Question: When I insert amchart into bootstrap 3.3.1 modal, the data is not showing, but outside of the modal it's showing. The code is following:
html:
'''
<button type="button" class="btn btn-primary" data-toggle="modal" data-target=".bs-example-modal-lg">Large modal</button>
<div class="modal fade bs-example-modal-lg" tabindex="-1" role="dialog" aria-labelledby="myLargeModalLabel" aria-hidden="true">
<div class="modal-dialog modal-lg">
<div class="modal-content">
<div id="chartdiv" style="width:100%; height:600px;"></div>
</div>
</div>
</div>
'''
js:
'''
AmCharts.ready(function () {
generateChartData();
createStockChart();
});
var chartData1 = [];
var chartData2 = [];
var chartData3 = [];
var chartData4 = [];
function generateChartData() {
var firstDate = new Date();
firstDate.setDate(firstDate.getDate() - 500);
firstDate.setHours(0, 0, 0, 0);
for (var i = 0; i < 500; i++) {
var newDate = new Date(firstDate);
newDate.setDate(newDate.getDate() + i);
var a1 = Math.round(Math.random() * (40 + i)) + 100 + i;
var b1 = Math.round(Math.random() * (1000 + i)) + 500 + i * 2;
var a2 = Math.round(Math.random() * (100 + i)) + 200 + i;
var b2 = Math.round(Math.random() * (1000 + i)) + 600 + i * 2;
var a3 = Math.round(Math.random() * (100 + i)) + 200;
var b3 = Math.round(Math.random() * (1000 + i)) + 600 + i * 2;
var a4 = Math.round(Math.random() * (100 + i)) + 200 + i;
var b4 = Math.round(Math.random() * (100 + i)) + 600 + i;
chartData1.push({
date: newDate,
value: a1,
volume: b1
});
chartData2.push({
date: newDate,
value: a2,
volume: b2
});
chartData3.push({
date: newDate,
value: a3,
volume: b3
});
chartData4.push({
date: newDate,
value: a4,
volume: b4
});
}
}
function createStockChart() {
var chart = new AmCharts.AmStockChart();
chart.pathToImages = "/static/images/";
// DATASETS //////////////////////////////////////////
// create data sets first
var dataSet1 = new AmCharts.DataSet();
dataSet1.title = "first data set";
dataSet1.fieldMappings = [
{
fromField: "value",
toField: "value"
},
{
fromField: "volume",
toField: "volume"
}
];
dataSet1.dataProvider = chartData1;
dataSet1.categoryField = "date";
var dataSet2 = new AmCharts.DataSet();
dataSet2.title = "second data set";
dataSet2.fieldMappings = [
{
fromField: "value",
toField: "value"
},
{
fromField: "volume",
toField: "volume"
}
];
dataSet2.dataProvider = chartData2;
dataSet2.categoryField = "date";
var dataSet3 = new AmCharts.DataSet();
dataSet3.title = "third data set";
dataSet3.fieldMappings = [
{
fromField: "value",
toField: "value"
},
{
fromField: "volume",
toField: "volume"
}
];
dataSet3.dataProvider = chartData3;
dataSet3.categoryField = "date";
var dataSet4 = new AmCharts.DataSet();
dataSet4.title = "fourth data set";
dataSet4.fieldMappings = [
{
fromField: "value",
toField: "value"
},
{
fromField: "volume",
toField: "volume"
}
];
dataSet4.dataProvider = chartData4;
dataSet4.categoryField = "date";
// set data sets to the chart
chart.dataSets = [dataSet1, dataSet2, dataSet3, dataSet4];
// PANELS ///////////////////////////////////////////
// first stock panel
var stockPanel1 = new AmCharts.StockPanel();
stockPanel1.showCategoryAxis = false;
stockPanel1.title = "Value";
stockPanel1.percentHeight = 70;
// graph of first stock panel
var graph1 = new AmCharts.StockGraph();
graph1.valueField = "value";
graph1.comparable = true;
graph1.compareField = "value";
graph1.bullet = "round";
graph1.bulletBorderColor = "#FFFFFF";
graph1.bulletBorderAlpha = 1;
graph1.balloonText = "[[title]]:<b>[[value]]</b>";
graph1.compareGraphBalloonText = "[[title]]:<b>[[value]]</b>";
graph1.compareGraphBullet = "round";
graph1.compareGraphBulletBorderColor = "#FFFFFF";
graph1.compareGraphBulletBorderAlpha = 1;
stockPanel1.addStockGraph(graph1);
// create stock legend
var stockLegend1 = new AmCharts.StockLegend();
stockLegend1.periodValueTextComparing = "[[percents.value.close]]%";
stockLegend1.periodValueTextRegular = "[[value.close]]";
stockPanel1.stockLegend = stockLegend1;
// second stock panel
var stockPanel2 = new AmCharts.StockPanel();
stockPanel2.title = "Volume";
stockPanel2.percentHeight = 30;
var graph2 = new AmCharts.StockGraph();
graph2.valueField = "volume";
graph2.type = "column";
graph2.showBalloon = false;
graph2.fillAlphas = 1;
stockPanel2.addStockGraph(graph2);
var stockLegend2 = new AmCharts.StockLegend();
stockLegend2.periodValueTextRegular = "[[value.close]]";
stockPanel2.stockLegend = stockLegend2;
// set panels to the chart
chart.panels = [stockPanel1, stockPanel2];
// OTHER SETTINGS ////////////////////////////////////
var sbsettings = new AmCharts.ChartScrollbarSettings();
sbsettings.graph = graph1;
chart.chartScrollbarSettings = sbsettings;
// CURSOR
var cursorSettings = new AmCharts.ChartCursorSettings();
cursorSettings.valueBalloonsEnabled = true;
chart.chartCursorSettings = cursorSettings;
// PERIOD SELECTOR ///////////////////////////////////
var periodSelector = new AmCharts.PeriodSelector();
periodSelector.position = "left";
periodSelector.periods = [
{
period: "DD",
count: 10,
label: "10 days"
},
{
period: "MM",
selected: true,
count: 1,
label: "1 month"
},
{
period: "YYYY",
count: 1,
label: "1 year"
},
{
period: "YTD",
label: "YTD"
},
{
period: "MAX",
label: "MAX"
}
];
chart.periodSelector = periodSelector;
// DATA SET SELECTOR
var dataSetSelector = new AmCharts.DataSetSelector();
dataSetSelector.position = "left";
chart.dataSetSelector = dataSetSelector;
chart.write('chartdiv');
}
'''
And the html will only show part of the stock figure, is it the problem that when modal insert svg part? Is there any conflicts between bootstrap and amcharts?
The figure is like:

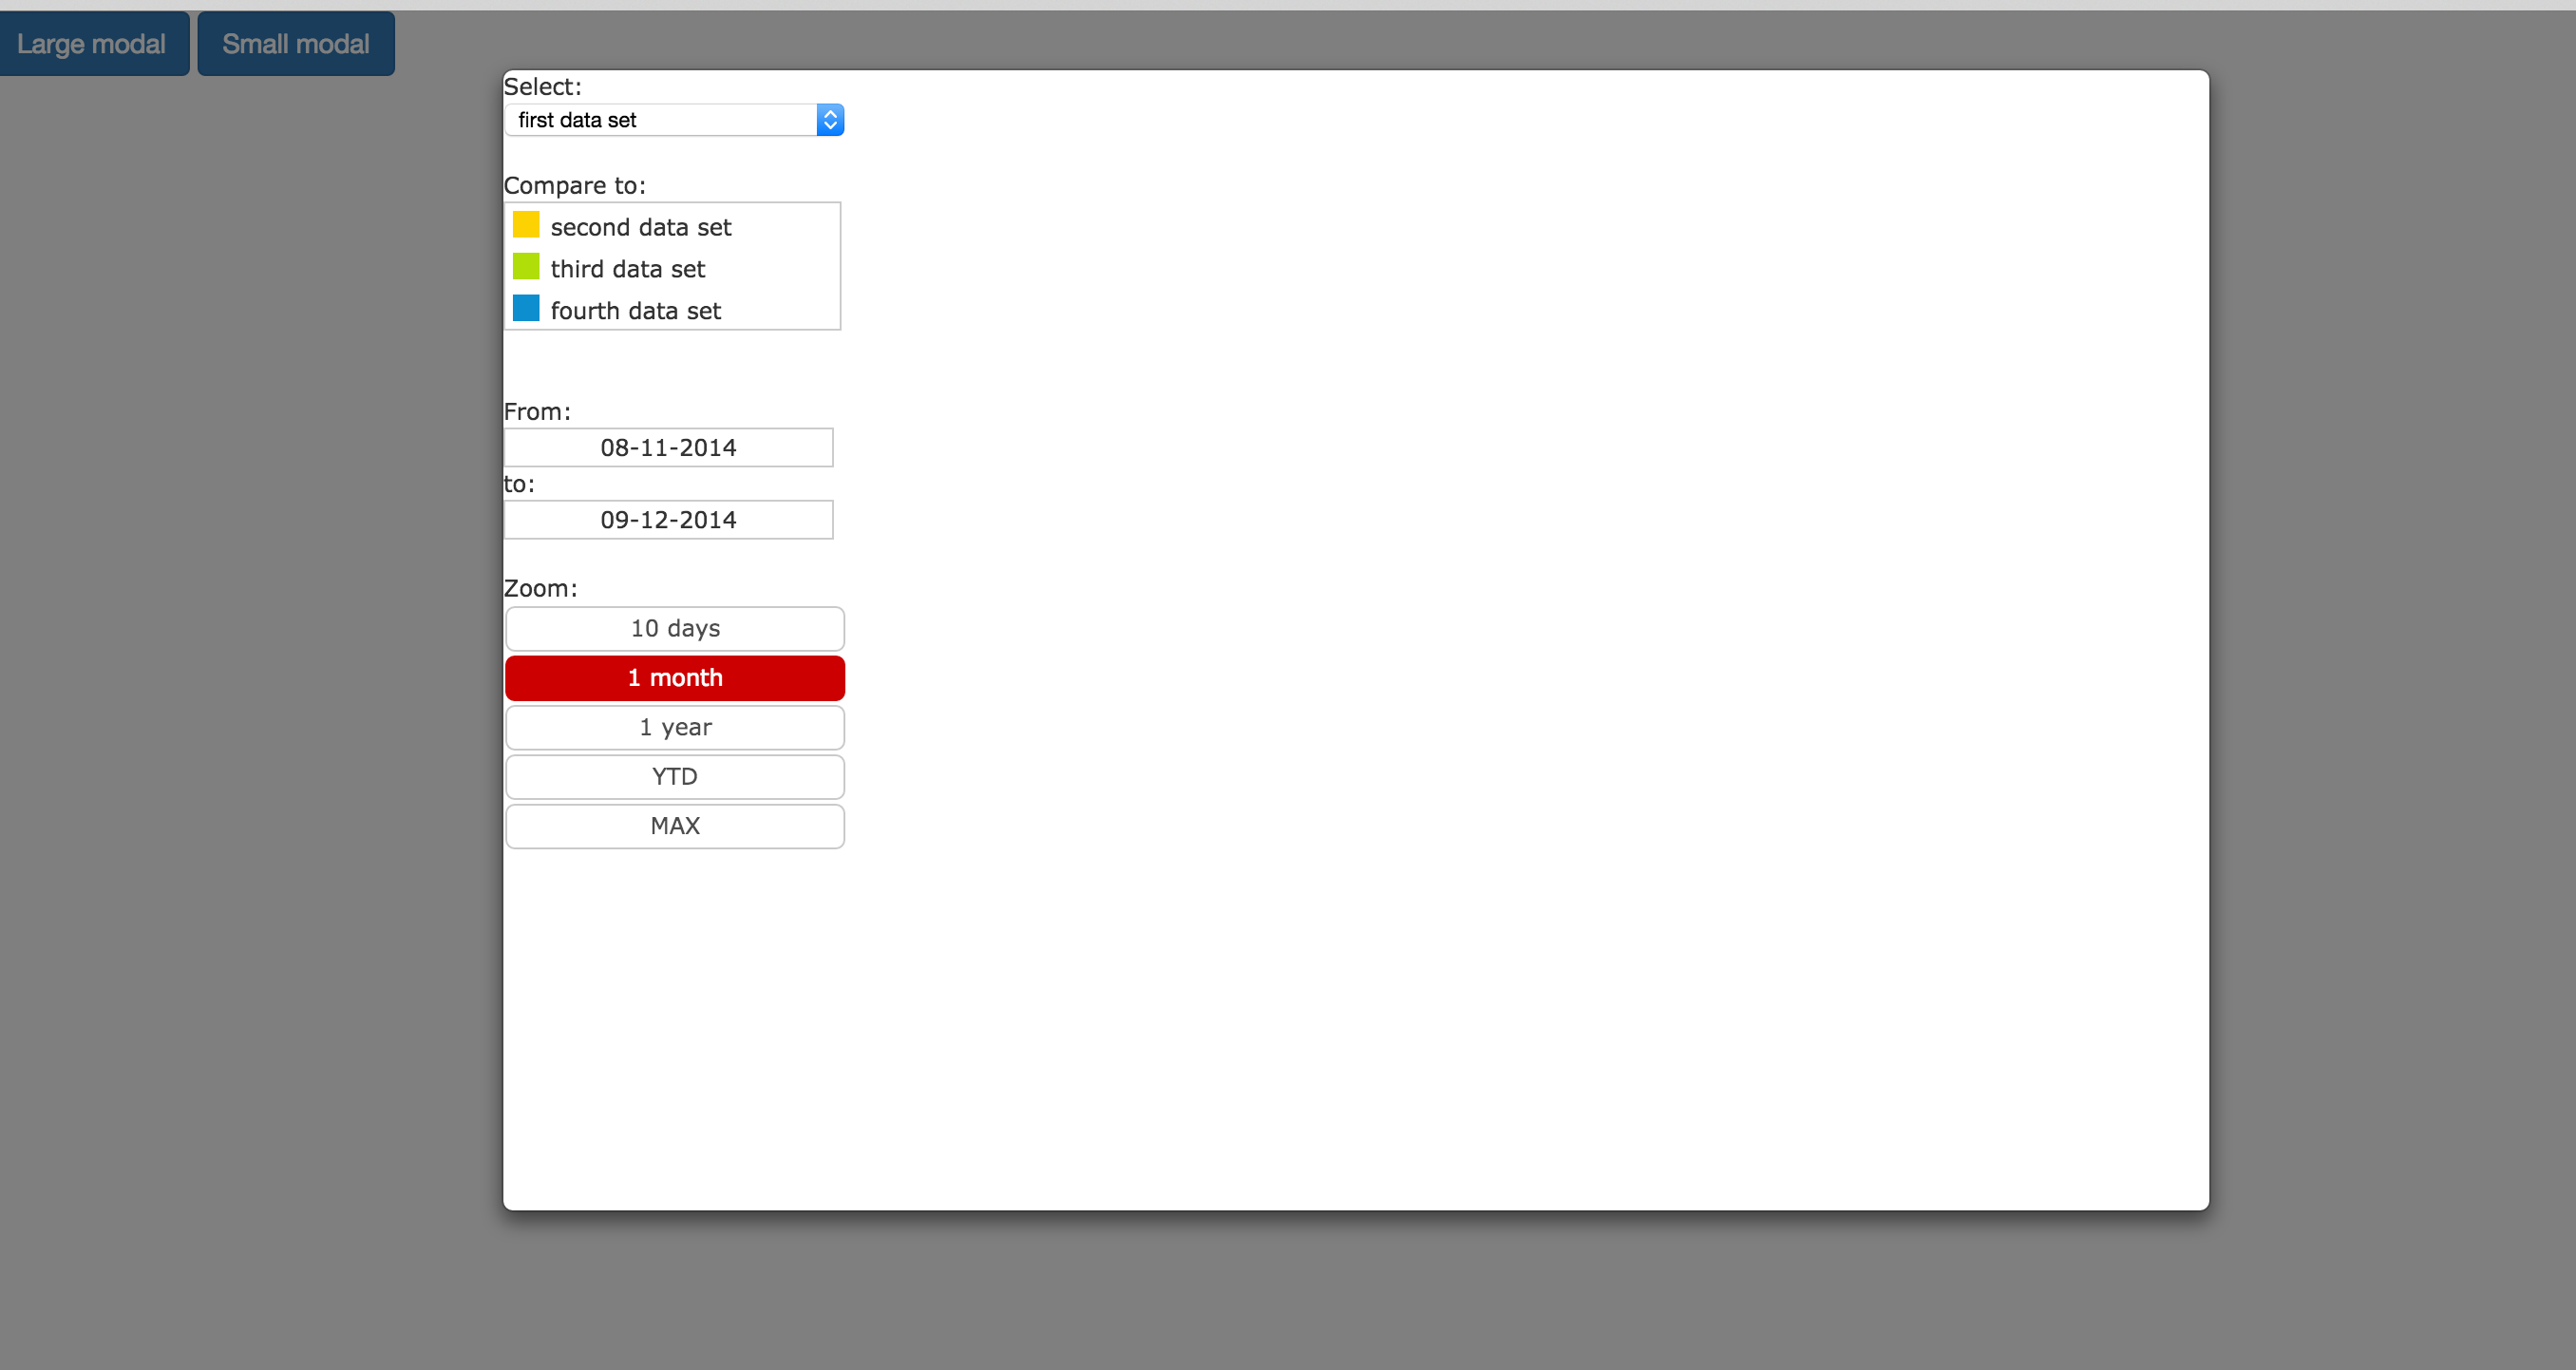
Answer: The issue is that chart can't calculate it's own size in hidden containers. The fix is to make it recalculate the size modal is displayed.
To do so you can tap into Bootstrap's modal event "shown.bs.modal". I.e.:
'''
$('#myModal').on('shown.bs.modal', function (e) {
chart.invalidateSize();
})
'''
Replace "chart" with your own global variable you have stored your chart into. (if different)